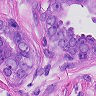
Metastatic tissue present: yes